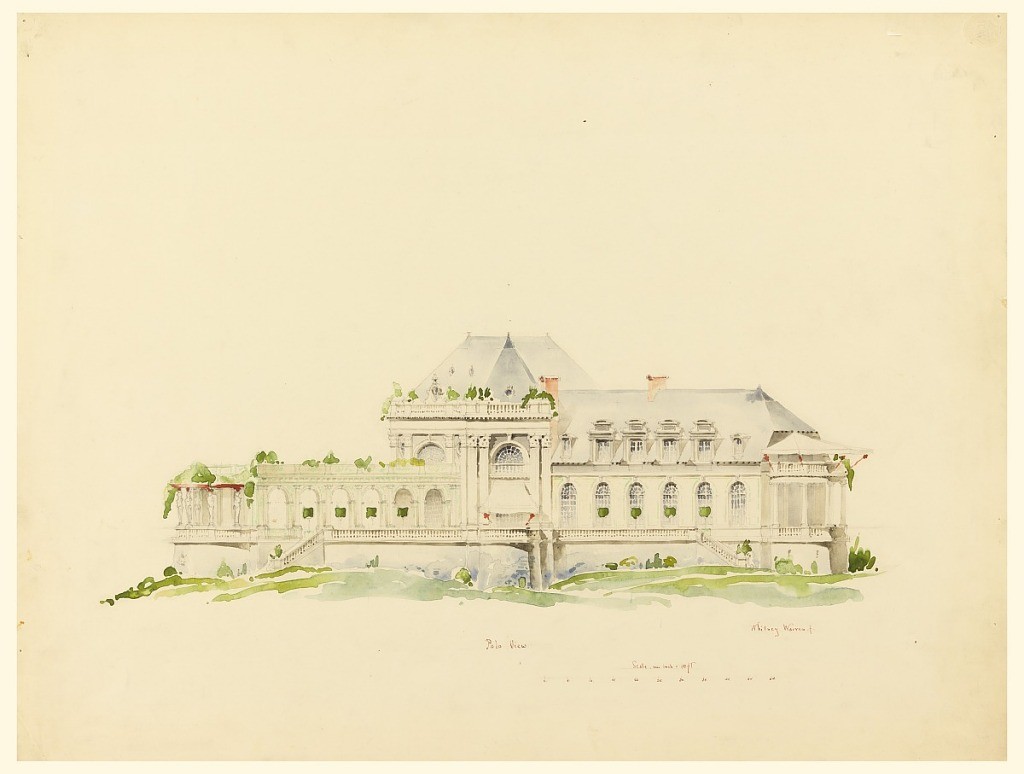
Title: Elevation toward Polo Grounds, Clubhouse, Newport, Rhode Island and Golf Club
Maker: Whitney Warren Jr., American, 1864–1943
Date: ca. 1896
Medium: Graphite, brush and watercolor on paper
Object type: Drawing
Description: Two-story building with pointed roof, balustrades, and greenery. In front of main floor, a terrace with colonnades. Lower center, in brown ink: Polo View; Scale, one inch = 10 ft [numbers below].